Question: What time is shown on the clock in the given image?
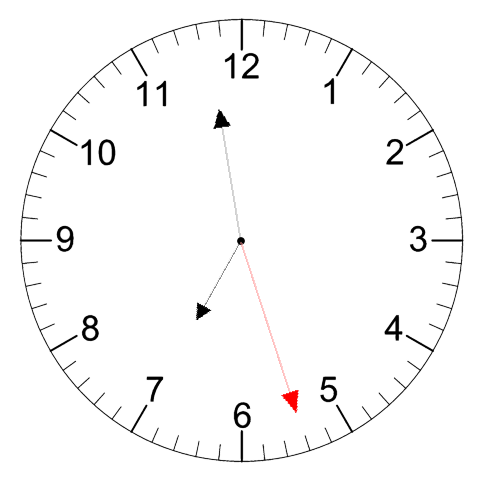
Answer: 06:58:27